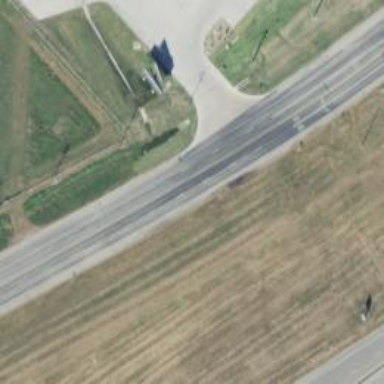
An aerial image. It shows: Secondary road with asphalt surface and frontage road.